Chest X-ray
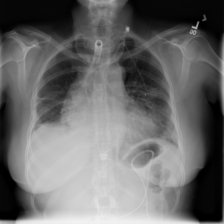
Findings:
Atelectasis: positive
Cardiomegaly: positive
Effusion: negative
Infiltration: negative
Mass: negative
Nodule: negative
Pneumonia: negative
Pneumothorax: negative
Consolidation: negative
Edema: negative
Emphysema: negative
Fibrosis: negative
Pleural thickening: negative
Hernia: negative